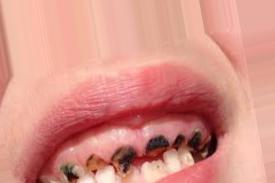
Condition: Caries